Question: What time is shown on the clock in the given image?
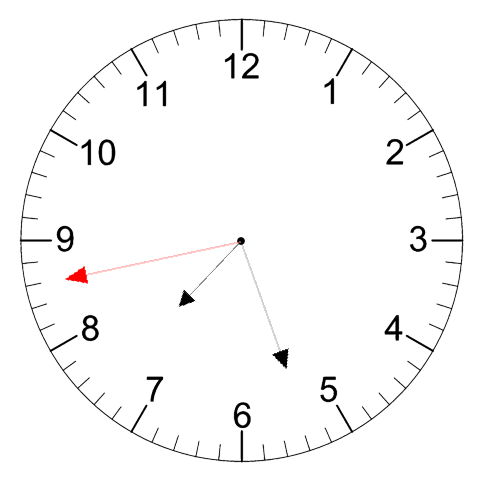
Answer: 07:26:43